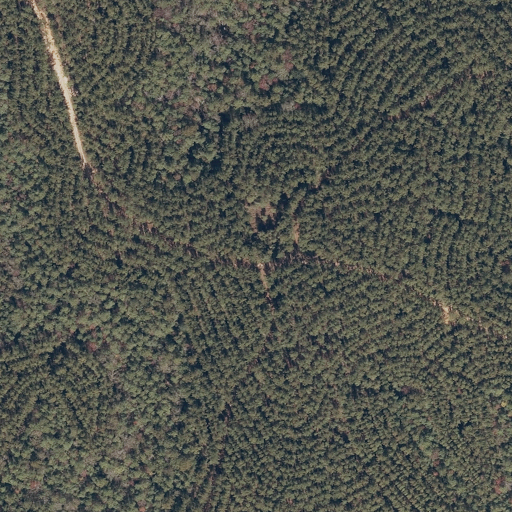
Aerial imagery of mountain in Mississippi named Ladnier Hill containing evergreen forest and open development